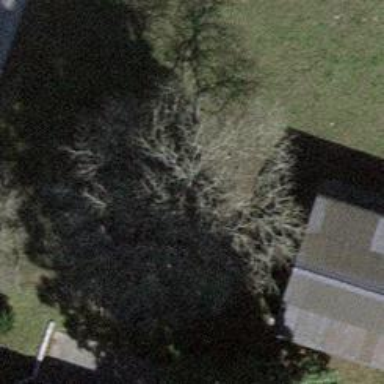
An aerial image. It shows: Urban tree adds touch of nature to the surroundings.